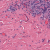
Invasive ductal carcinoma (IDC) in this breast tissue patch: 0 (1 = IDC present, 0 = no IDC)